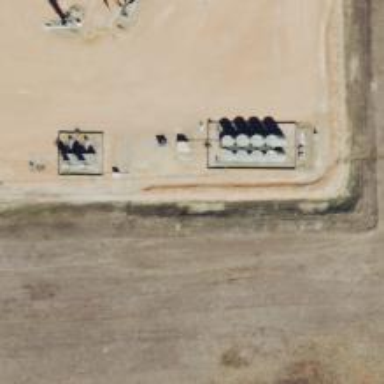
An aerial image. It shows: Storage tank that is man-made.